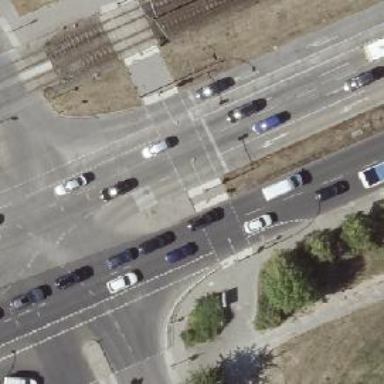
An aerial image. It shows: Crossing with traffic signals.